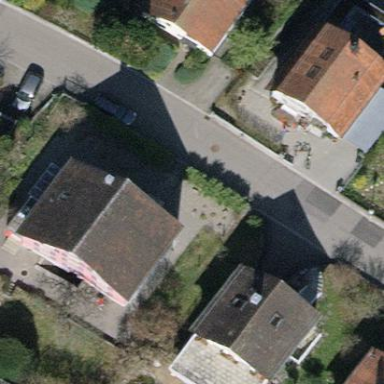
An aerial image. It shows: Building with tile roof.